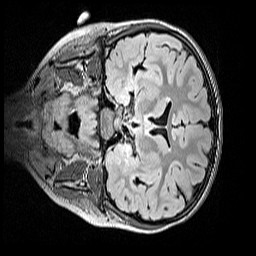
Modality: FLAIR
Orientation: coronal
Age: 9
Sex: female
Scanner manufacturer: siemens
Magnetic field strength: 3 T
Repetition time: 5 s
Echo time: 0.388 s